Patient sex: F
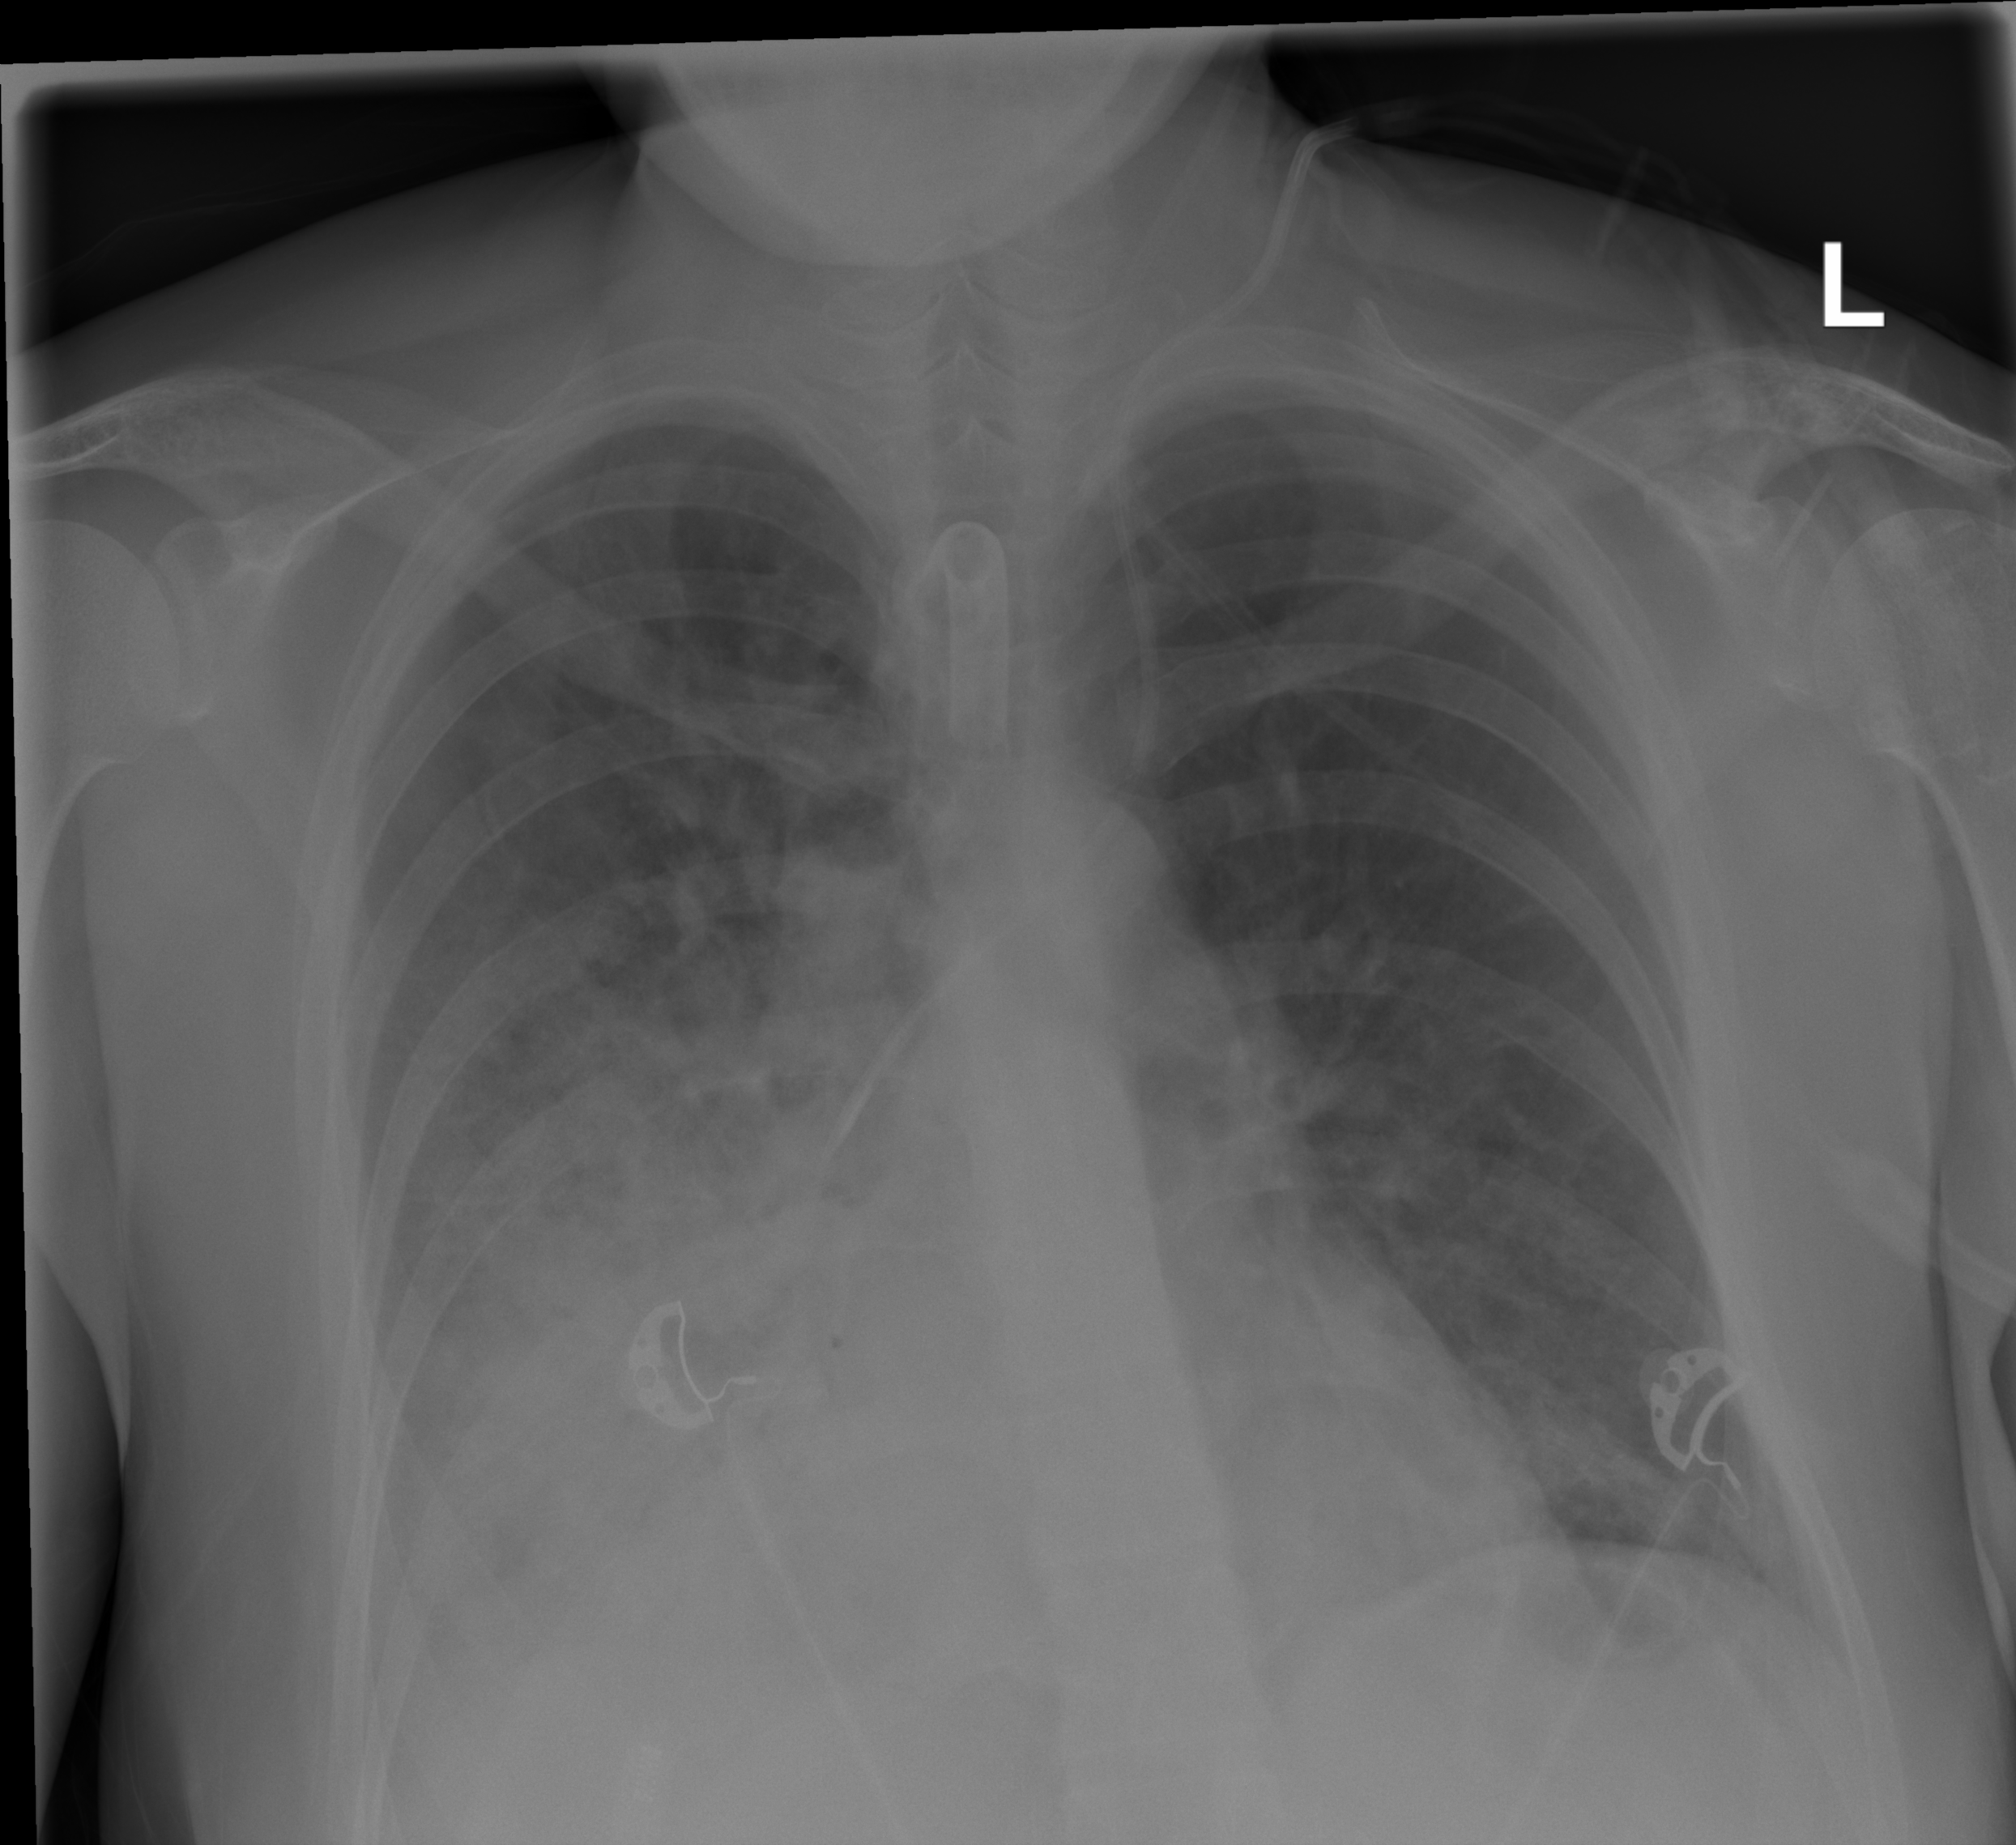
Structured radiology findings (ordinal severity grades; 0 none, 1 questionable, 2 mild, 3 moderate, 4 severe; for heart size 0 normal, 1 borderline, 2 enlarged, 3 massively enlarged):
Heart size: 0
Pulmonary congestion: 0
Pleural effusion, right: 2
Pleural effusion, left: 0
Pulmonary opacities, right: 3
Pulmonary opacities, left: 2
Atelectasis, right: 2
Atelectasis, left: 0